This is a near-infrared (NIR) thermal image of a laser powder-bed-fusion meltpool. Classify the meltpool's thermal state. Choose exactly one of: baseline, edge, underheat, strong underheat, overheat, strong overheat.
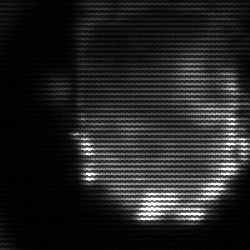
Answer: baseline